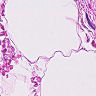
Metastatic tissue present: no